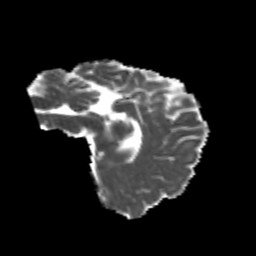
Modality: MD
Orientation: sagittal
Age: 22
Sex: female
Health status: healthy
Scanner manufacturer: philips
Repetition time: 7.39 s
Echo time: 0.08599 s